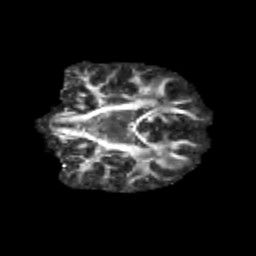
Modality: FA
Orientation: coronal
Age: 9
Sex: male
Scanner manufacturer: siemens
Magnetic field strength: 3 T
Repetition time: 3.8 s
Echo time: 0.07 s